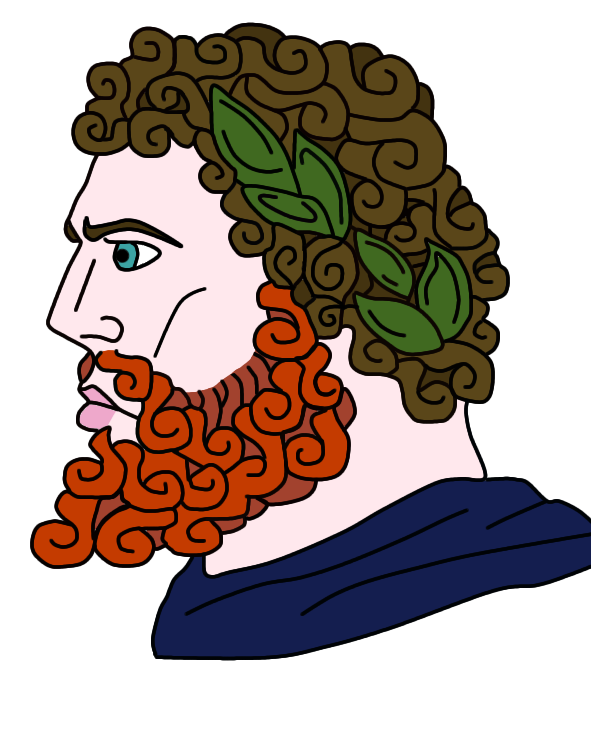
Label: 4_Yes_Chad